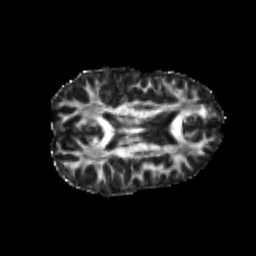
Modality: FA
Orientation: axial
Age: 24
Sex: female
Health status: healthy
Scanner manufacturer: philips
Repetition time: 7.388 s
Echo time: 0.08599 s